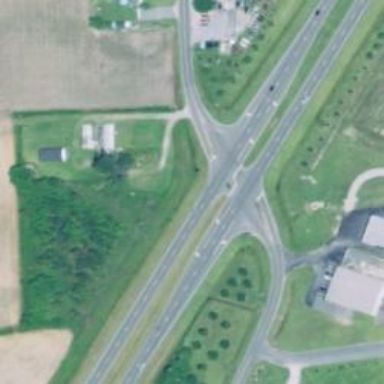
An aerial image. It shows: Trunk link highway.